Field crop: tomato
Growth stage: 2
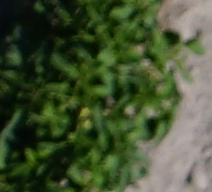
Species: tomato